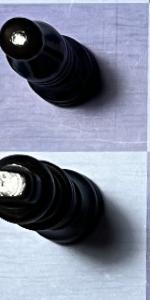
Label: King_Black